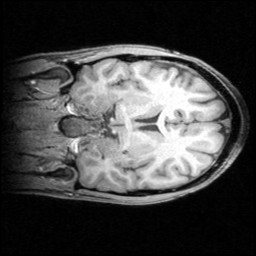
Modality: T1w
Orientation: coronal
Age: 25
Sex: male
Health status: healthy